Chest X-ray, AP view. Patient: 55 years old, sex F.
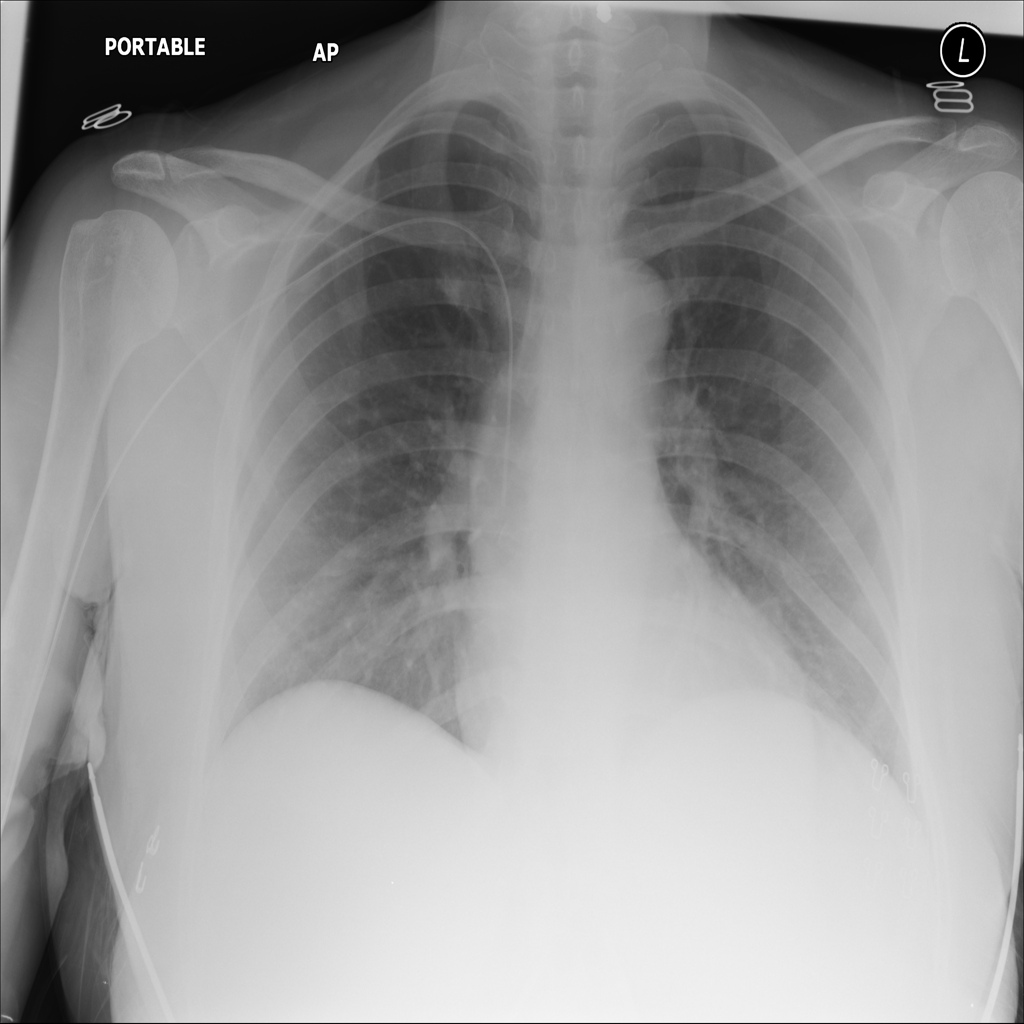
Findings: No Finding